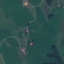
Land use / land cover class: Pasture